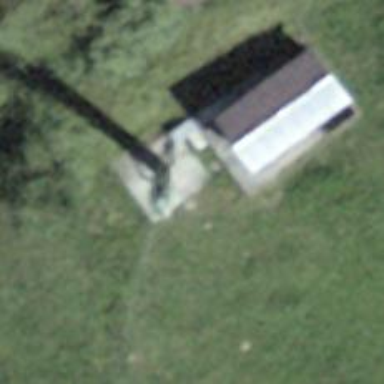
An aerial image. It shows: Mast tower used for communication.